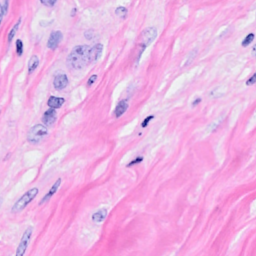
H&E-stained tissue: Breast